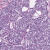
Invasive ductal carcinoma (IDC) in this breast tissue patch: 0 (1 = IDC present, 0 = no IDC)